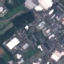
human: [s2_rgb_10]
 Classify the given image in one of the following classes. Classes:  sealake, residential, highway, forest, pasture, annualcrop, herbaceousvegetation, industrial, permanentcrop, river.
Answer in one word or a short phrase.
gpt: Industrial